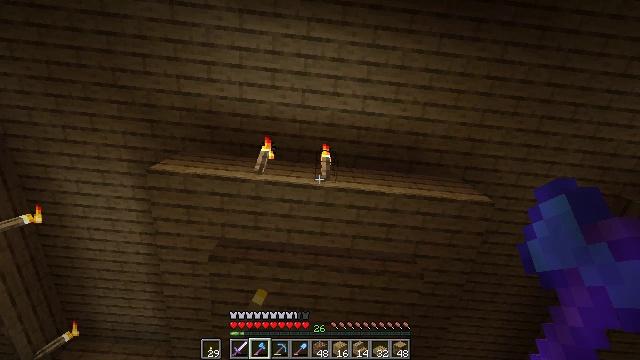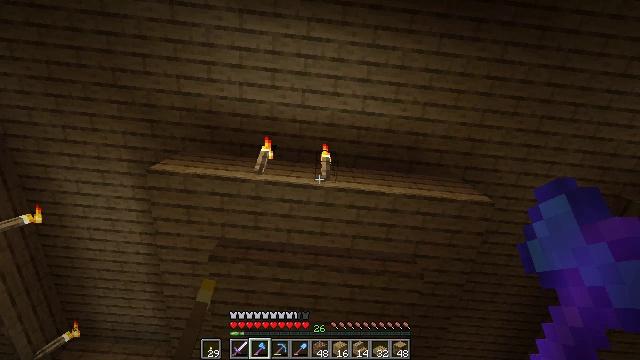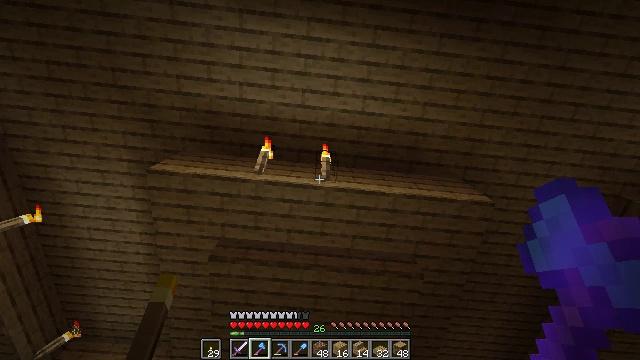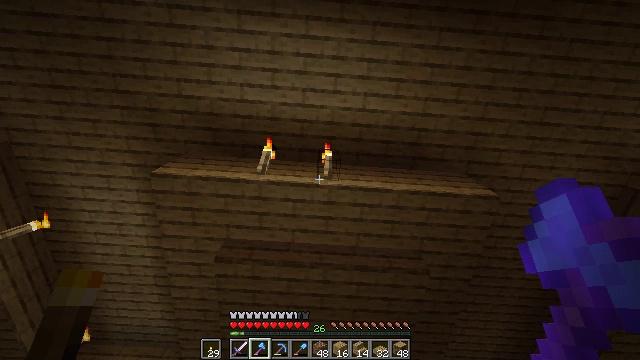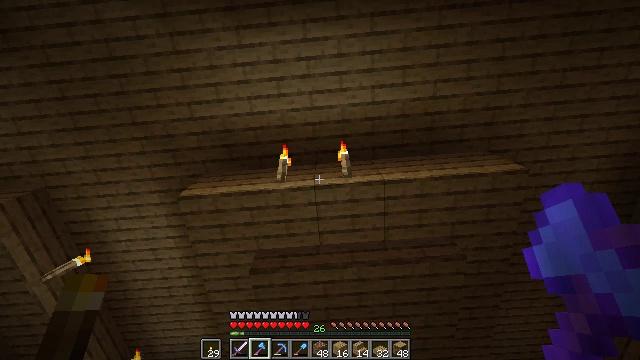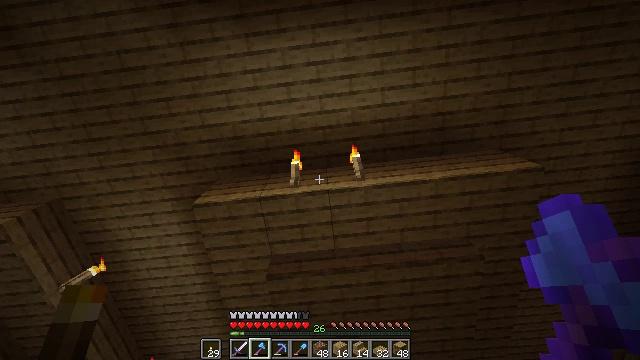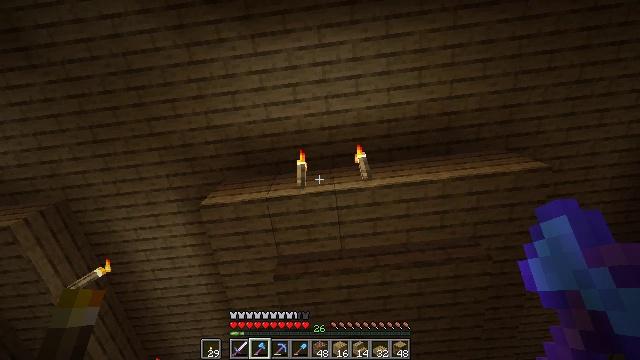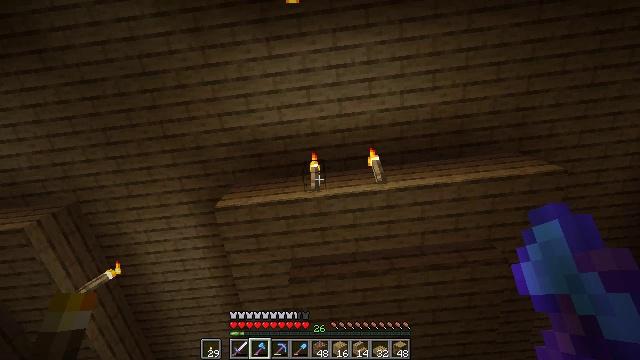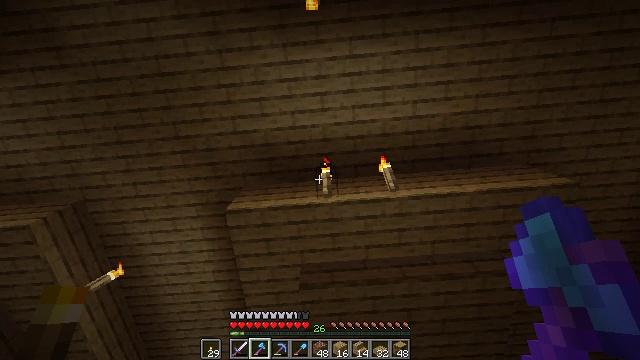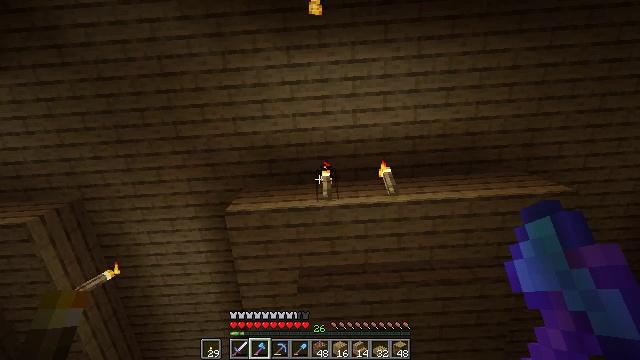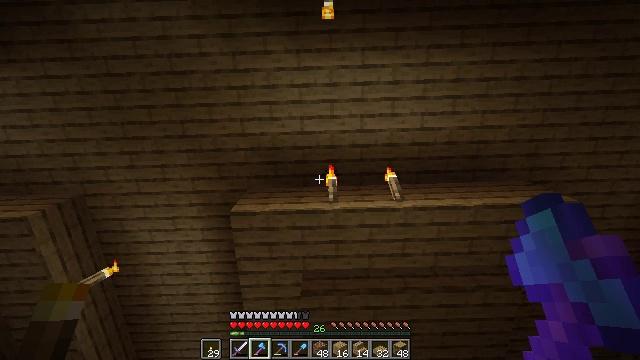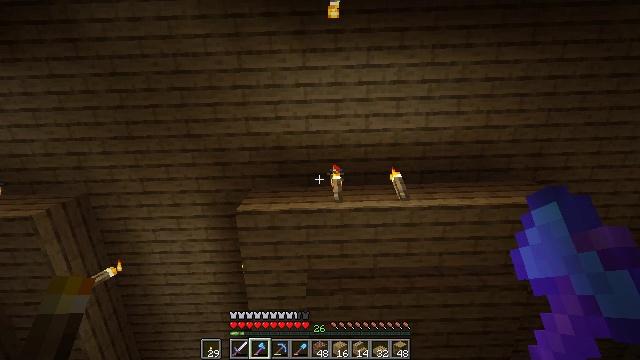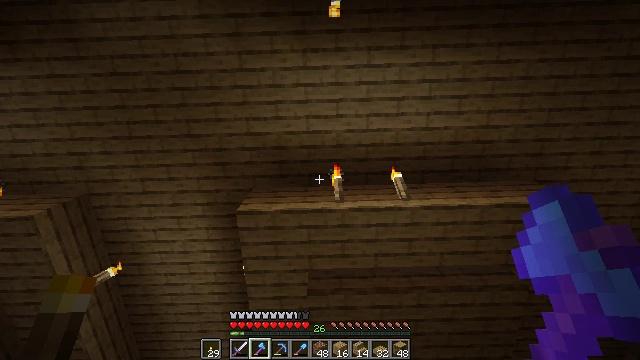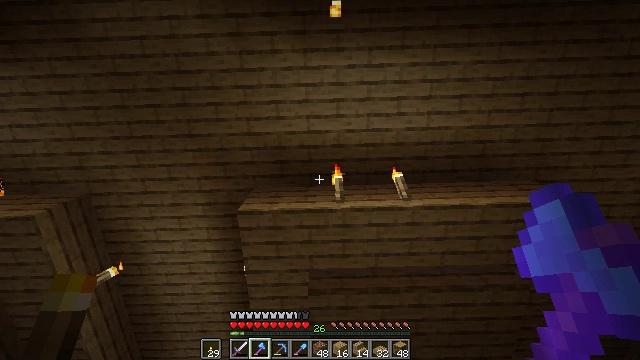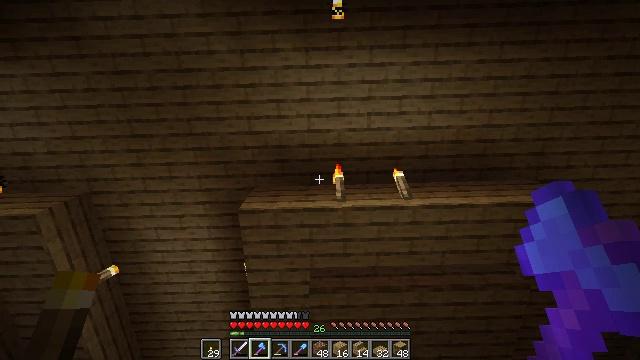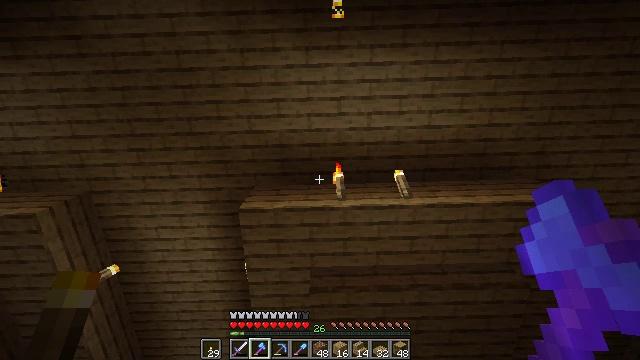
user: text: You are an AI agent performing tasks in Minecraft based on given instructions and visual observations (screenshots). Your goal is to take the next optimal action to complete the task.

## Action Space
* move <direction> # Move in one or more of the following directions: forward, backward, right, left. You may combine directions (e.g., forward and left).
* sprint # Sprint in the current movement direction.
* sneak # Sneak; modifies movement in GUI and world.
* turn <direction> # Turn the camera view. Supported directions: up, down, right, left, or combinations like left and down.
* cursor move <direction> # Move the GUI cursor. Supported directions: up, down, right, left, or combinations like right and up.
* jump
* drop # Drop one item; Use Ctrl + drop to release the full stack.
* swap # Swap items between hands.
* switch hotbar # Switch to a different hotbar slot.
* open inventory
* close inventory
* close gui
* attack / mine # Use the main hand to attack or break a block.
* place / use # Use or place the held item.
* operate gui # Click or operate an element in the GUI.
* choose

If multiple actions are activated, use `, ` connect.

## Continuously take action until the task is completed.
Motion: motion action
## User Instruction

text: Destroy the wall torch to gather it.
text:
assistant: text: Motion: no_op
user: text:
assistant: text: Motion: no_op
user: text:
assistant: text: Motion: turn left
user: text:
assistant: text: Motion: move left, turn left
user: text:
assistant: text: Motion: move left, turn left
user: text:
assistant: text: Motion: move left
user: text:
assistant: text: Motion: move left
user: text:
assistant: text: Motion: move left, turn right and up
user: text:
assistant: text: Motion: turn right
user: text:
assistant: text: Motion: turn right
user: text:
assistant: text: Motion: no_op
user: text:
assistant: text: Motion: no_op
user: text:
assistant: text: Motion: no_op
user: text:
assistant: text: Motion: no_op
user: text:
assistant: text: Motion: no_op
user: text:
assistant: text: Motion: turn right and down
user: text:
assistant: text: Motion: turn right and down
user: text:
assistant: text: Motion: turn right
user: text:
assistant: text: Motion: attack / mine
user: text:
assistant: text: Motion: attack / mine
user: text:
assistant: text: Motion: attack / mine
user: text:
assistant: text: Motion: attack / mine
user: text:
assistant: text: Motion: no_op
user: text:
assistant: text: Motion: no_op